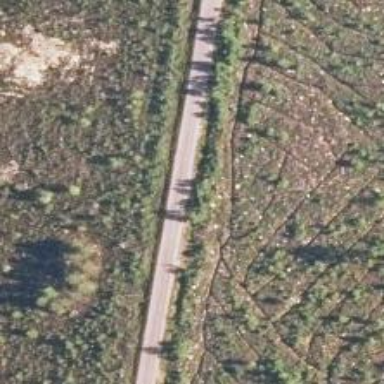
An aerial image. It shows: Unclassified road.